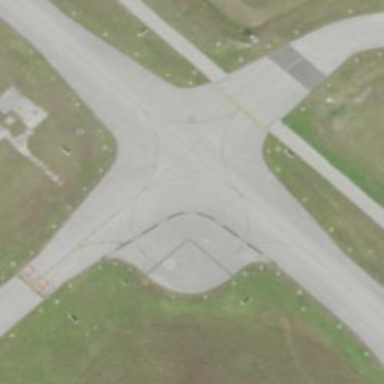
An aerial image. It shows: Image of taxiway at airport.